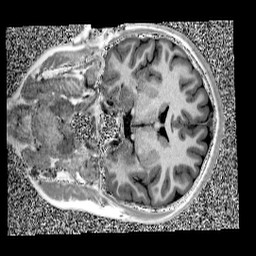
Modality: UNIT1
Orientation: coronal
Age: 12
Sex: female
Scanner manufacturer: siemens
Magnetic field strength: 3 T
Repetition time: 4 s
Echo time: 0.00299 s